Question: I'm wondering how to go about creating different views in the main window when a button is pressed. I'm not sure of the correct terminology, so that has hampered my google fu.
I'm thinking that the main viewing area would be a content control, that I could change when a event happens. I made a small drawing to help illustrate my idea / thought.
Any input will be appreciated. Thanks!

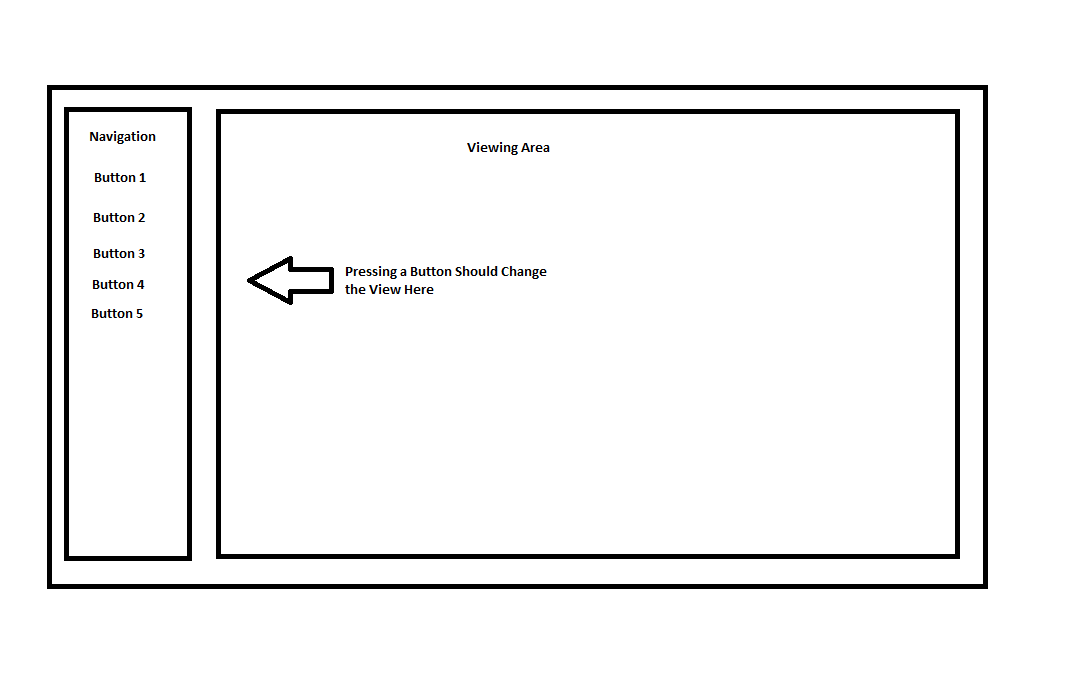
Answer: It would be really easy to implement this senario using MVVM approach....
Make a ViewModel for you MainView. Then Define Properties of the ViewModels of your UserControls
For Example You have Two UserControl as 'FirstView' and 'SecondView' then make a properties in your viewmodels as 'ViewToLoadProperty' of the type ViewModel (usually called as ViewModelBase)
Set bindings as
'''
<!-- Panel For Hosting UserControls -->
<Border Grid.Column="2">
<ContentControl Name="userControlContentControl"
Content="{Binding Path=ViewToLoadProperty,
}">
<ContentControl.Resources>
<DataTemplate DataType="{x:Type ViewModelLayer:FirstViewModel}">
<ViewLayer:FirstView/>
</DataTemplate>
<DataTemplate DataType="{x:Type ViewModelLayer:SecondViewModel}">
<ViewLayer:SecondView />
</DataTemplate>
</ContentControl.Resources>
</ContentControl>
</Border>
<!-- Panel For Hosting UserControls -->
'''
Then when you click the button Use a command to set the respective ViewModel Intance to this(ViewToLoadProperty) property...(Use 'RelayCommannds' or something like it)
'DataTempates' would do the rest of the job by selecting the right View according to the right type of ViewModel
YOu can use MVVMLight toolkit if you are implementing MVVM Pattern.. :)